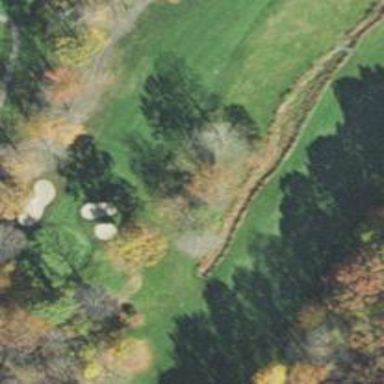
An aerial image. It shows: Grass area designated as golf tee.